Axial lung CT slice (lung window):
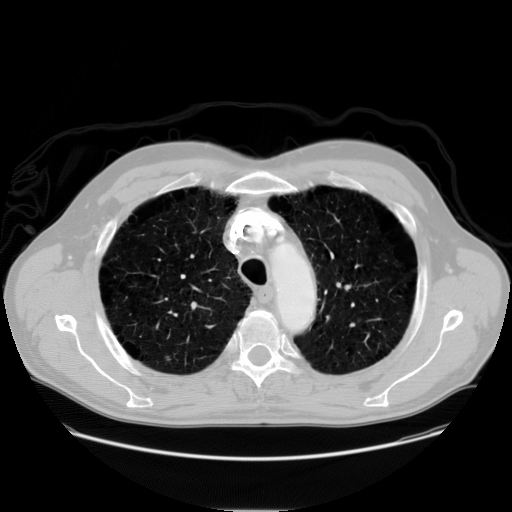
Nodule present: no